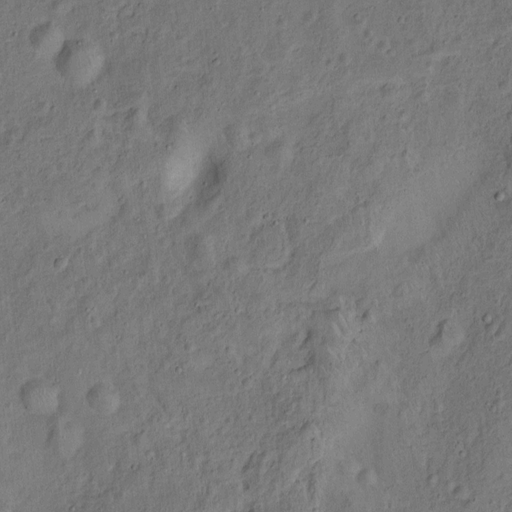
Objects detected: cone